Field crop: maize
Growth stage: 2
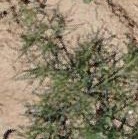
Species: salsola